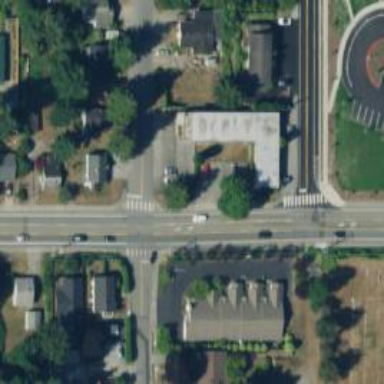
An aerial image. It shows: Marked crossing on the road.